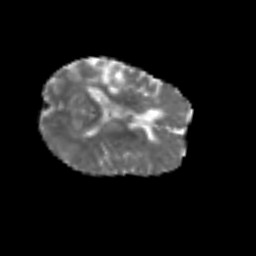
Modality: MD
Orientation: axial
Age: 46
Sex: male
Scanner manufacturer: siemens
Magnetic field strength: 3 T
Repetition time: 6.1 s
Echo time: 0.101 s